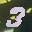
Label: 3